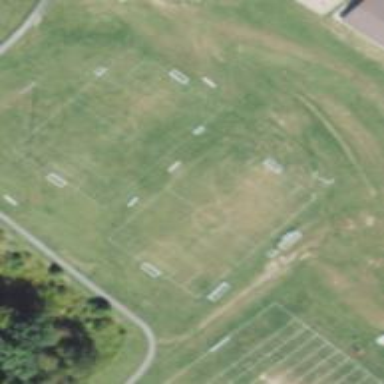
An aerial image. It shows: Soccer pitch for leisureland activities.